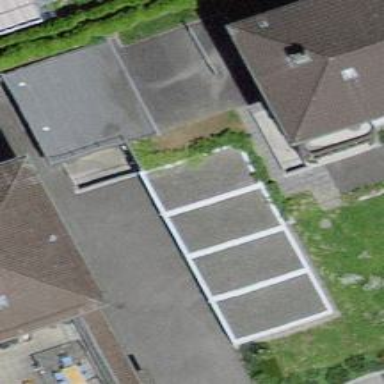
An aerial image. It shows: Garage building.